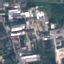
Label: Industrial